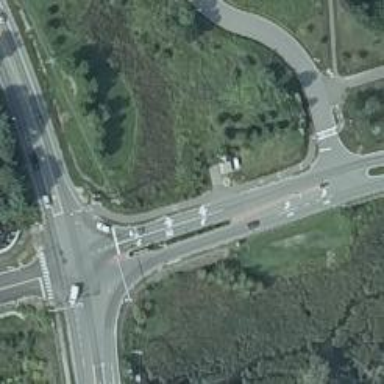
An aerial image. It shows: Unmarked crossing on cycleway.